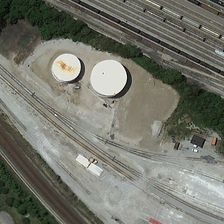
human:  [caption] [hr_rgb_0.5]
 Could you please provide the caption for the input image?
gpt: two storage tanks are near some green trees and several railways .

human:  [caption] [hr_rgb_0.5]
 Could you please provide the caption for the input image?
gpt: two storage tanks are near some green trees and several railways .

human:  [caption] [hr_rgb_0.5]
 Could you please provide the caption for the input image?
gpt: two storage tanks are near some green trees and several railways .

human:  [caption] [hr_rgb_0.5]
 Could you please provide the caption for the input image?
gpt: two storage tanks are near some green trees and several railways .

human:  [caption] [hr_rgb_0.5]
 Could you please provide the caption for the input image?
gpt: two storage tanks are near some green trees and several railways .